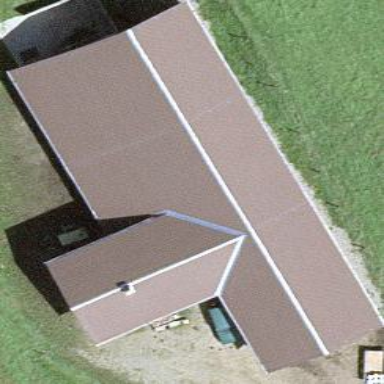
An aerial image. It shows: Farm auxiliary building.